Question: I have an action sheet that is causing me grief on the iphone in Landscape orientation. Everything displays just fine, but in Landscape, the first real button has the same index as the cancel button and so the logic doesn't work.
I've tried creating the actionSheet using initWithTitle: delegate: cancelButtonTitle: destructiveButtonTitle: otherButtonTitles: but that was just the same, my current code is as follows;
'''
UIActionSheet* actionMenu = [[UIActionSheet alloc] init];
actionMenu.delegate = self;
actionMenu.title = folderentry.Name;
actionMenu.cancelButtonIndex = 0;
[actionMenu addButtonWithTitle:NSLocalizedString(@"str.menu.cancel",nil)];
[self addActiveButtons:actionMenu forEntry:folderentry];
[actionMenu showInView:[self.navigationController view]];
[actionMenu release];
'''
The addActiveButtons method basically configures which buttons to add which it does using code like this;
'''
[menu addButtonWithTitle:NSLocalizedString(@"str.menu.sendbyemail",nil)];
'''
There are perhaps 6 buttons at times so in landscape mode the actionSheet gets displayed like this;

My delegate responds like this;
'''
- (void)actionSheet:(UIActionSheet *)actionSheet clickedButtonAtIndex:(NSInteger)buttonIndex {
NSLog(@"Cancel Button Index is : %d",actionSheet.cancelButtonIndex);
NSLog(@"Button clicked was for index : %d",buttonIndex);
NSString *command = [actionSheet buttonTitleAtIndex:buttonIndex];
DLog(@"COMMAND IS: %@ for index: %d",command,buttonIndex);
if ([command isEqualToString:NSLocalizedString(@"str.menu.sendbyemail",nil)]) {
// Do stuff here
}
if ( ... similar blocks ... ) { }
}
'''
In the example shown, I am finding that cancelButtonIndex is 0 as expected, but so is the button index for the first other button! This means if for example, my debug output looks like this;
I've tried various permutations and am now tearing my hair out wondering what I'm missing. I've had a good search around but the other problems people seem to be having are display issues, rather than functionality ones.
PS. I know this isn't the greatest UI experience, but I figure that most users will actually be in portrait most of the time or using the iPad version of the app so I'm prepared to accept the actionsheet default behaviour for landscape assuming I can get it to actually work!
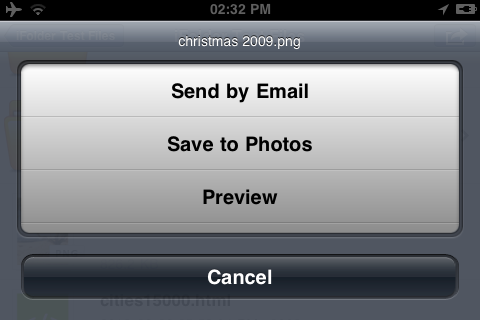
Answer: OK, fixed it by counting how many buttons I was adding and then adding the cancel button as the last option, so my code looks like this;
'''
int added = [self addActiveButtons:actionMenu forEntry:folderentry];
[actionMenu addButtonWithTitle:NSLocalizedString(@"str.menu.cancel",nil)];
actionMenu.cancelButtonIndex = added;
'''
Hope that helps someone else struggling witht the same issue!